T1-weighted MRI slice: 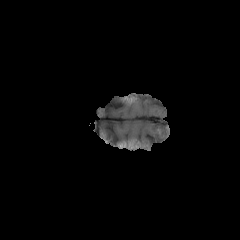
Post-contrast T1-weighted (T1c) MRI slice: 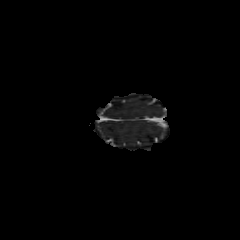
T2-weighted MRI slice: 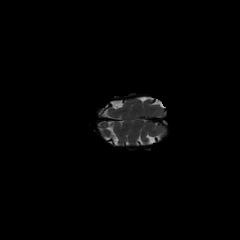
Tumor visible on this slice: no